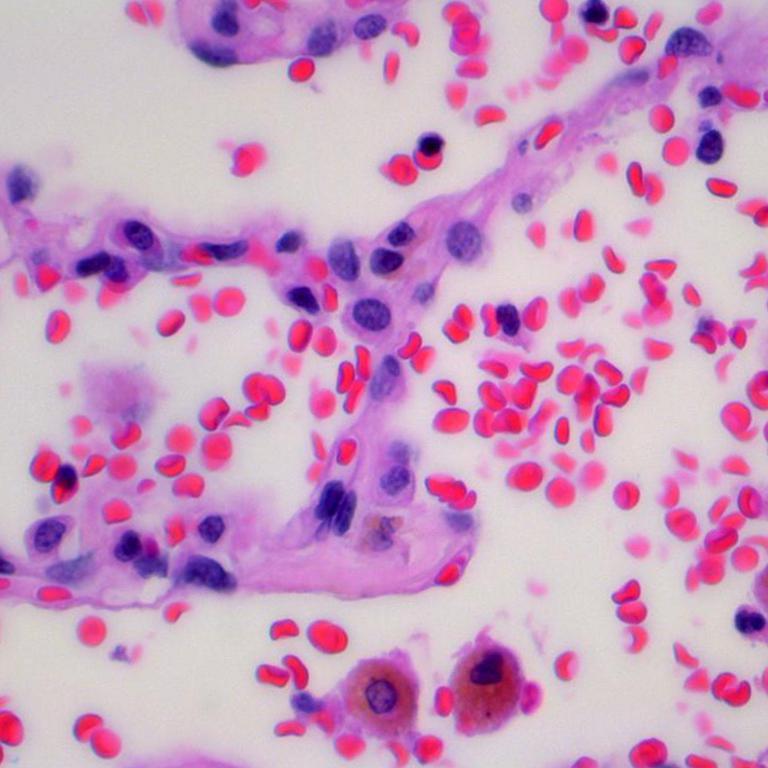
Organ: lung
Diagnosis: benign